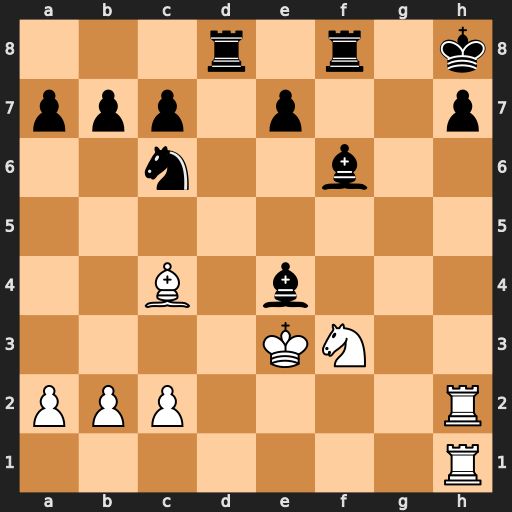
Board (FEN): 3r1r1k/ppp1p2p/2n2b2/8/2B1b3/4KN2/PPP4R/7R
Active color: w
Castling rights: -
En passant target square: -
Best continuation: Kxe4 Rf7 Bxf7